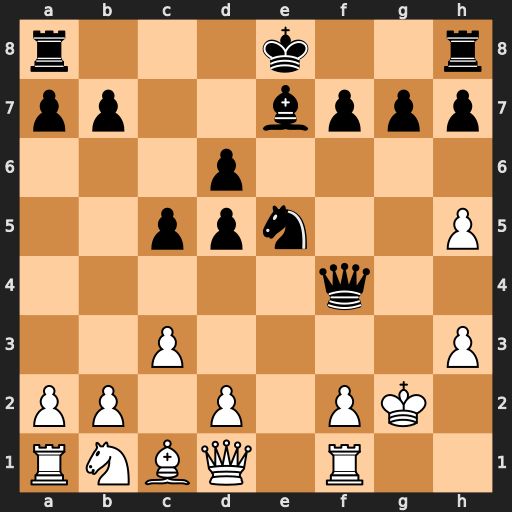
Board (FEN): r3k2r/pp2bppp/3p4/2ppn2P/5q2/2P4P/PP1P1PK1/RNBQ1R2
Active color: w
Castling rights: kq
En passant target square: -
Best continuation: d4 Qe4+ f3 Qh4 dxe5